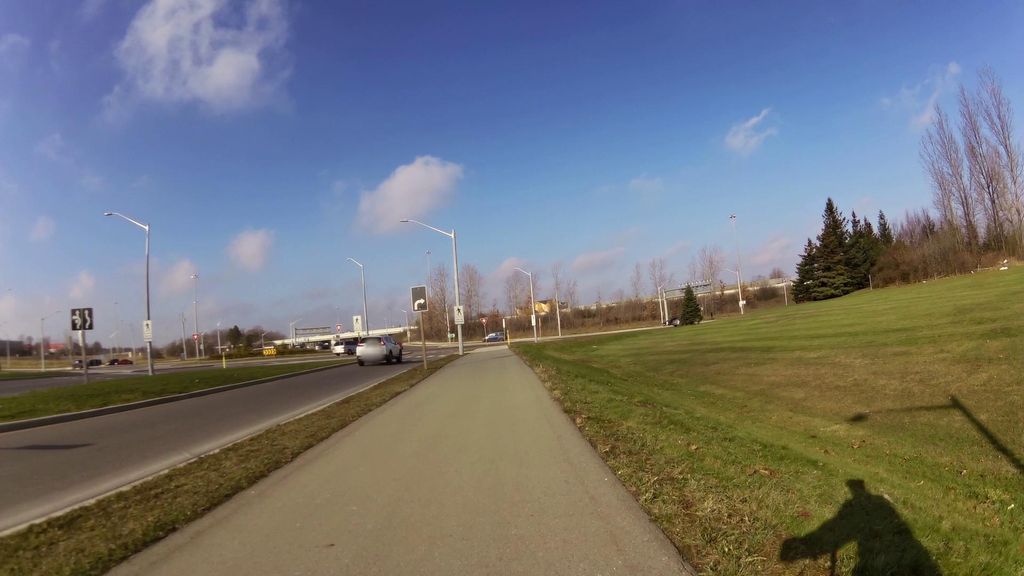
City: kitchener-waterloo